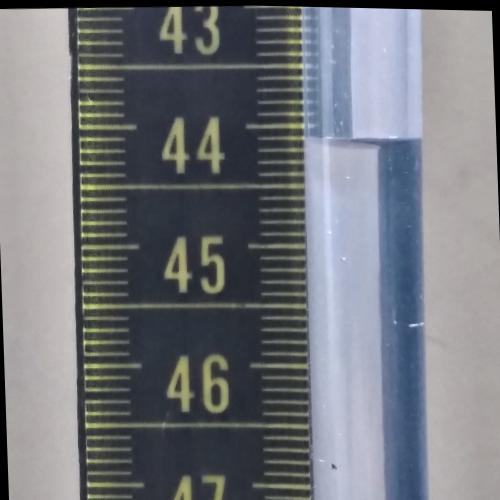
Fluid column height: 44.1 cm